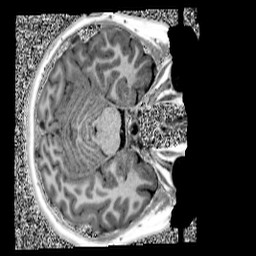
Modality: UNIT1
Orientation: axial
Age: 13
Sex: male
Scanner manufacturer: siemens
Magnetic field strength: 3 T
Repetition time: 4 s
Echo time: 0.00299 s